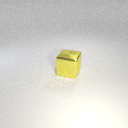
large yellow metal cube